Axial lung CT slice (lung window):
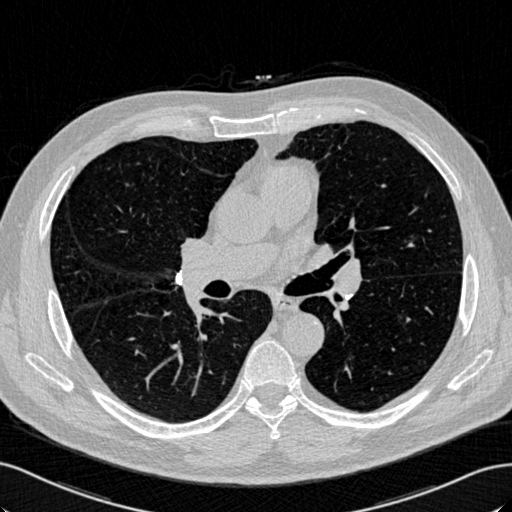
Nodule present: no